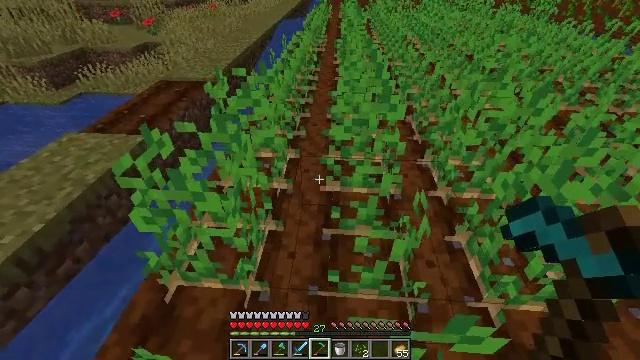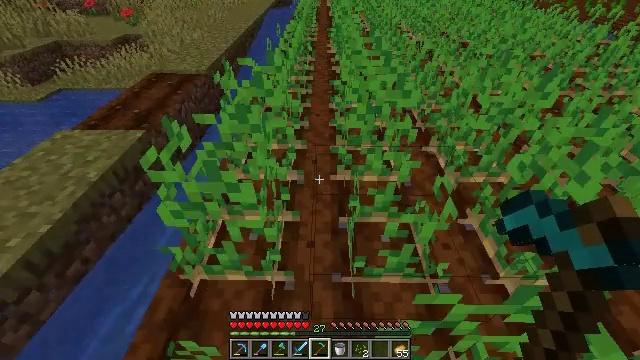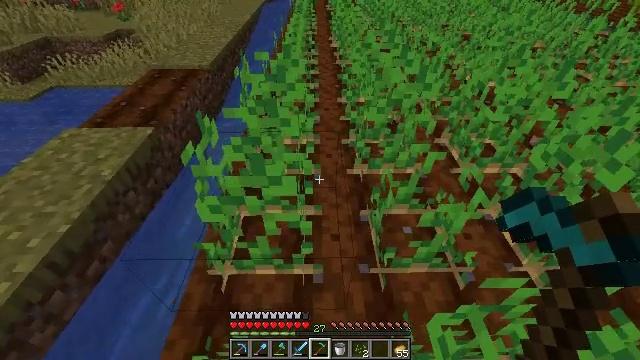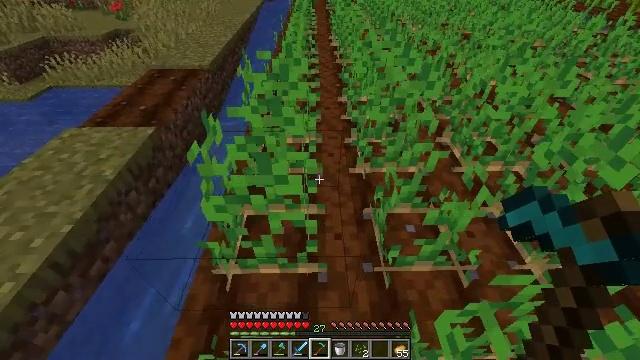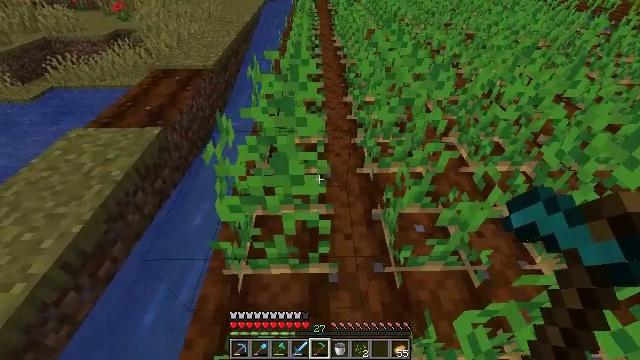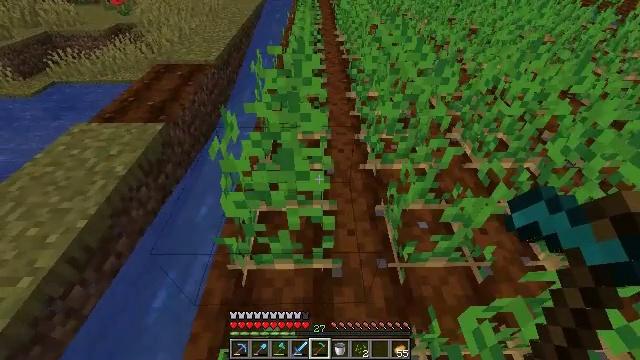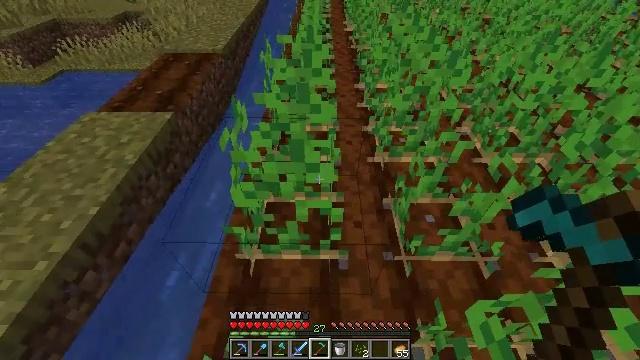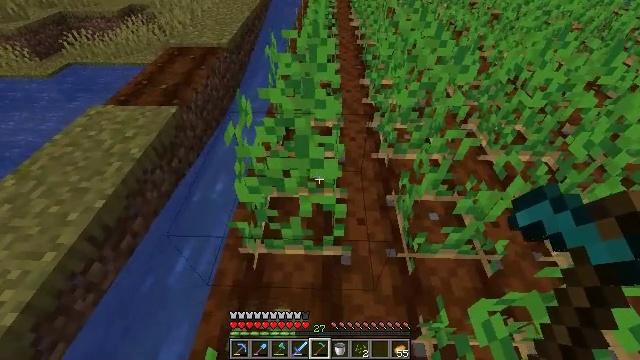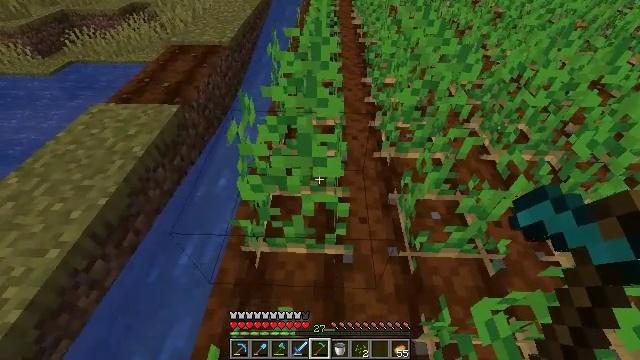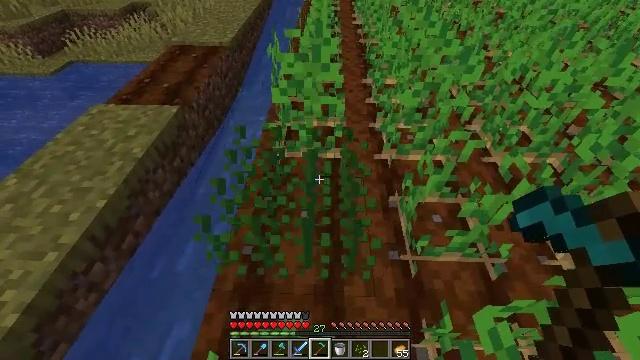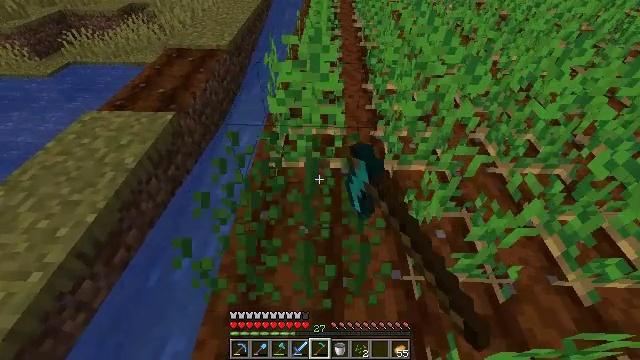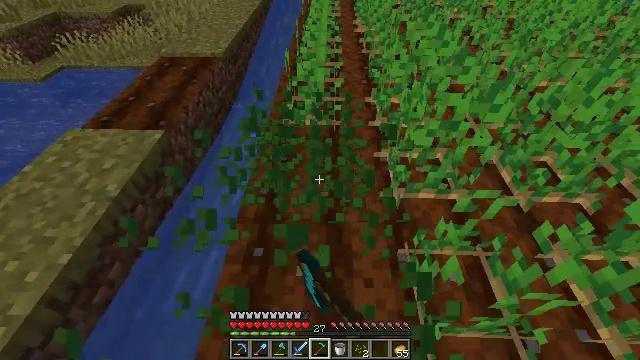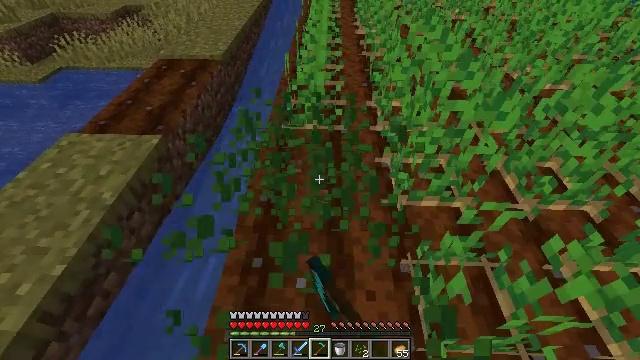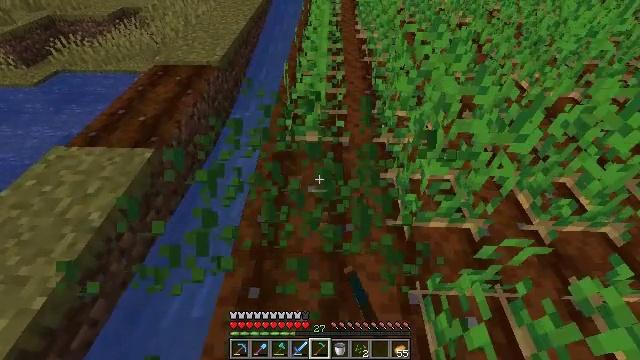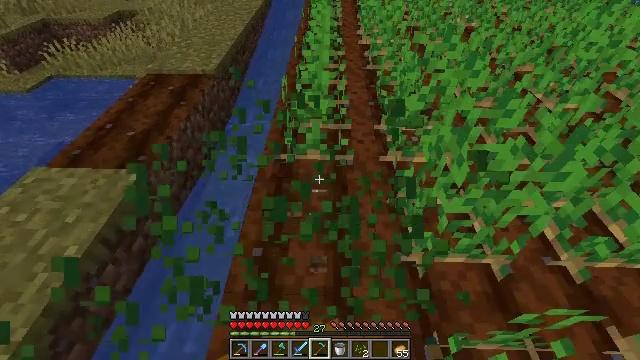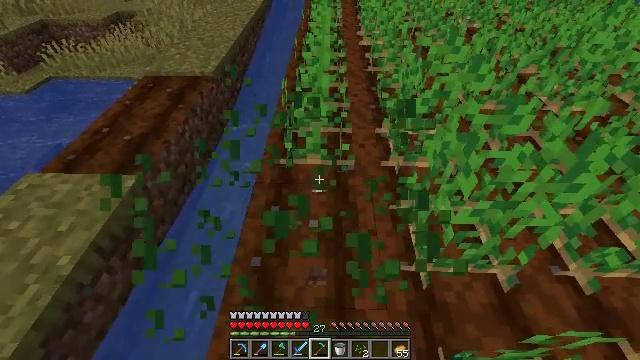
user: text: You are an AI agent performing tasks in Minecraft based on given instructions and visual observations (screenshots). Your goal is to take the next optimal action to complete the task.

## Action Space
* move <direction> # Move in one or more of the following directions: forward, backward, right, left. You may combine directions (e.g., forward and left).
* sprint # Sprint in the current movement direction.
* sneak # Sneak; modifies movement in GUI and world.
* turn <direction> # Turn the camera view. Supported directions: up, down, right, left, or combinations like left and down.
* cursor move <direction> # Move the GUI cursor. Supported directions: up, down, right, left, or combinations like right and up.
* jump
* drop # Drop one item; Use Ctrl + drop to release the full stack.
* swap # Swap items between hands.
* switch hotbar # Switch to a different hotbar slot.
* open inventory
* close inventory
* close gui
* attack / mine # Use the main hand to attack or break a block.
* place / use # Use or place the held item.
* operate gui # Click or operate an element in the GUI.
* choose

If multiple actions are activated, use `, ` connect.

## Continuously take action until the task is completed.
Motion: motion action
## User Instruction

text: Dig up potatoes from the soil.
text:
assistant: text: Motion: move left, turn right and down
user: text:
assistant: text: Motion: turn right
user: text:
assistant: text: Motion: no_op
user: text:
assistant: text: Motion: no_op
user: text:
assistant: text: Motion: no_op
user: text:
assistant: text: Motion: turn left and down
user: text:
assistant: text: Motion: turn left
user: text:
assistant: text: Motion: no_op
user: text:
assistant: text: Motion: move forward, attack / mine
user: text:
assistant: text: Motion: move forward, attack / mine
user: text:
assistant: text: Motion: move forward, attack / mine
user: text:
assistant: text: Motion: move forward, attack / mine
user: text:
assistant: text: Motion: move forward
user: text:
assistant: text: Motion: move forward
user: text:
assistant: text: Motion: move forward
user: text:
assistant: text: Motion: no_op
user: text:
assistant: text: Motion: no_op
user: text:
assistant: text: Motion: turn down
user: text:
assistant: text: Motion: turn right
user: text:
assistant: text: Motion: turn right
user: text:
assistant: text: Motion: move forward, turn right and up
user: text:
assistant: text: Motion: move forward, turn right and up
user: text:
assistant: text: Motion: move forward, turn right and up
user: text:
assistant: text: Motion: move forward and move left, turn right and up
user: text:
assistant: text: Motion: move forward and move left, turn right
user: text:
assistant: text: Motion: move forward and move left, turn right
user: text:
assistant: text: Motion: move forward and move left, turn right
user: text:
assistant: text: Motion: turn right
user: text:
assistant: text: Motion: turn right
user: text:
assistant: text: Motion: turn right